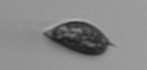
Label: Prorocentrum_triestinum